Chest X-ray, AP view. Patient: 9 years old, sex F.
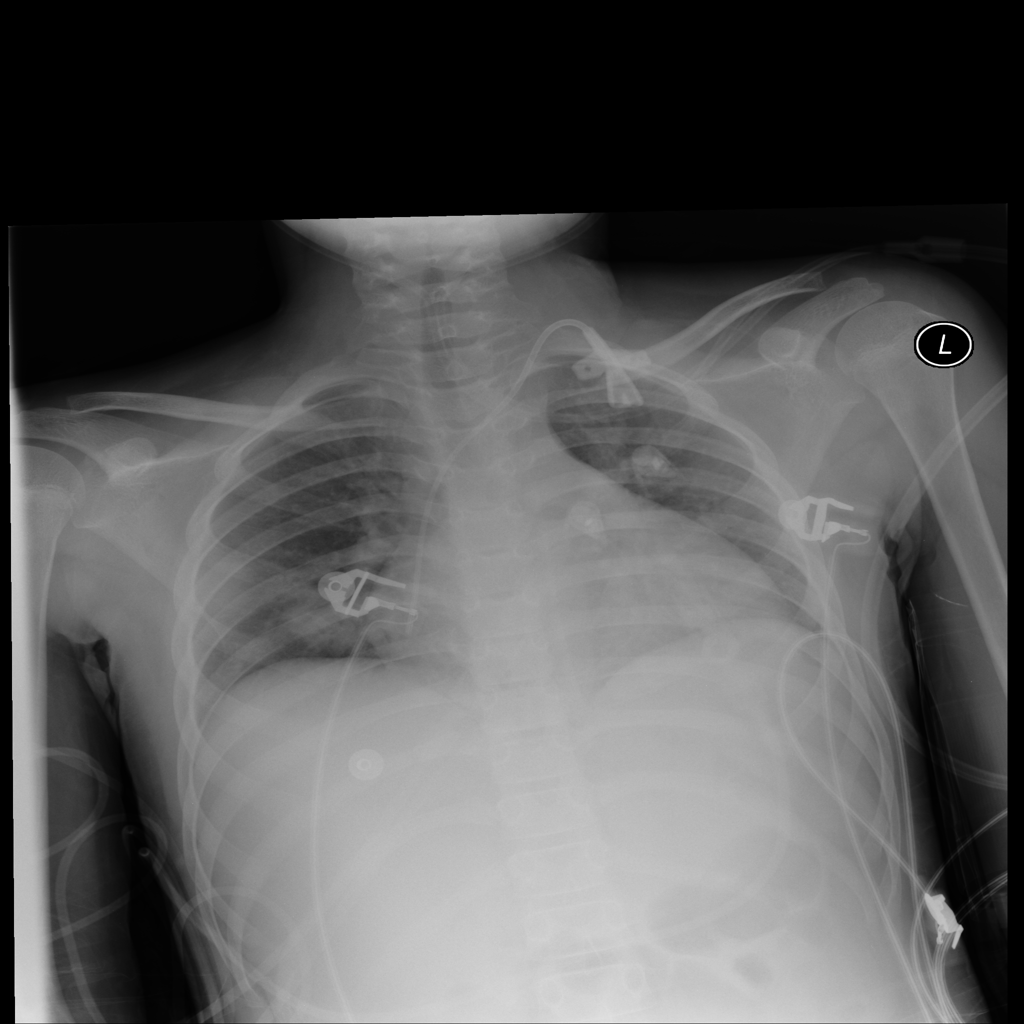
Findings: Consolidation